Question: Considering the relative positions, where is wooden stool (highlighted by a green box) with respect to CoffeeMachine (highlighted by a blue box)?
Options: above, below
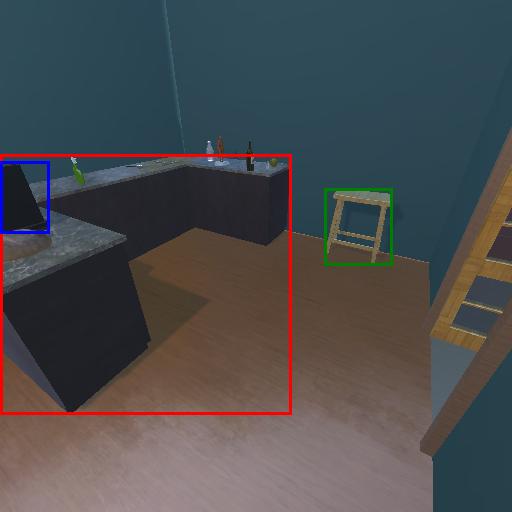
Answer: above